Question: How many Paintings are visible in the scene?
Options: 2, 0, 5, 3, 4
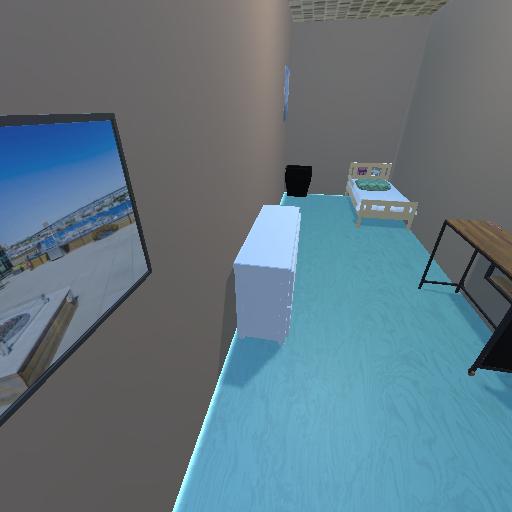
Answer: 2